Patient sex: M
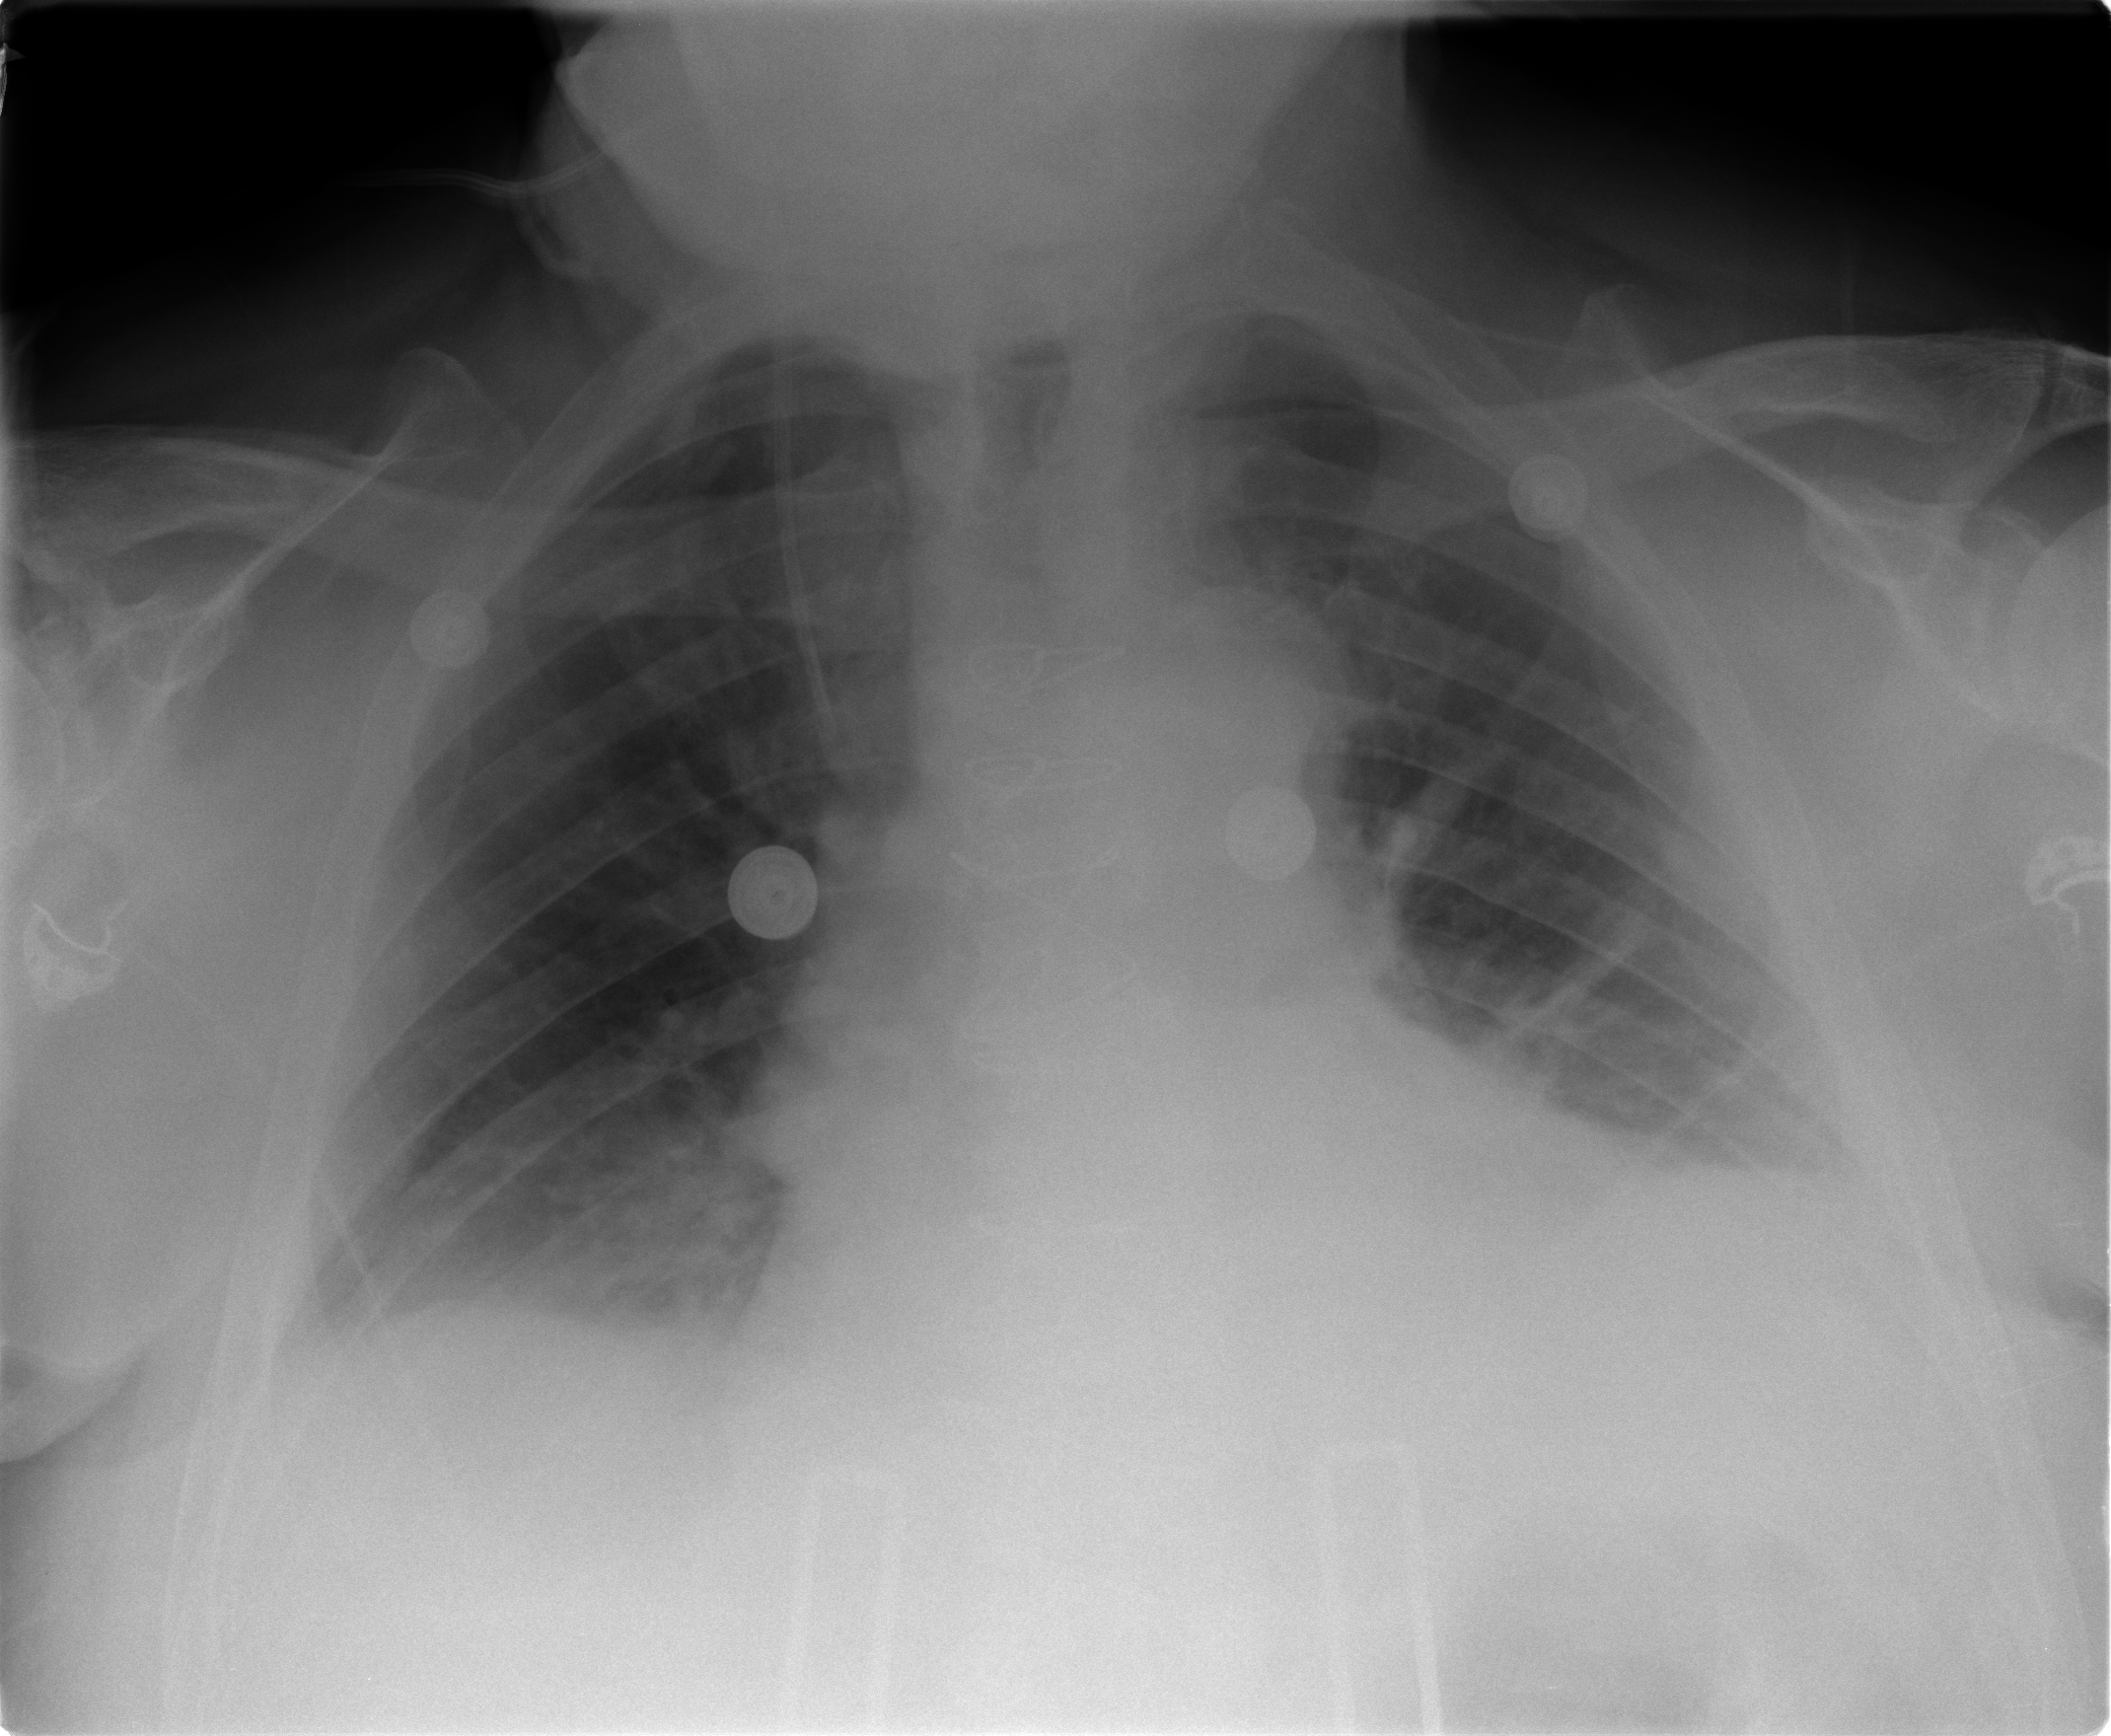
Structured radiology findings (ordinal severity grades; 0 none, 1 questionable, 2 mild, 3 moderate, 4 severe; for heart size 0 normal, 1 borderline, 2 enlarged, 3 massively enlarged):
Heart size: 2
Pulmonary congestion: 3
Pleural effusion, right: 1
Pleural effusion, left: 1
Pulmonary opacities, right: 0
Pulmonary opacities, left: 0
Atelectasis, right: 1
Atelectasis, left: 2